Field crop: maize
Growth stage: 1
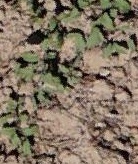
Species: convolvulus